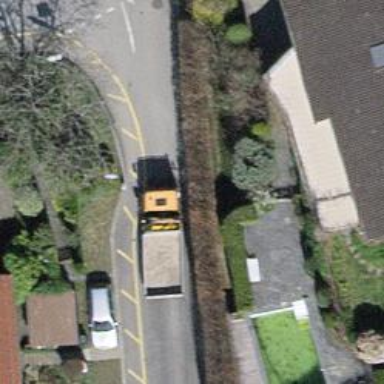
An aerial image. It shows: Asphalt road in residential area.